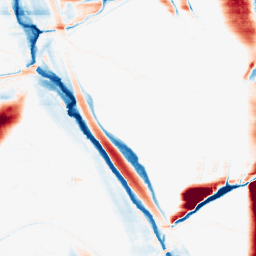
Category: morphological
Decomposition family: morphological_rect
Decomposition parameters: operation: average
width: 50
height: 5
Upsampling method: cubic_mitchell
Upsampling parameters: scale: 4
Upsampling scale: 4